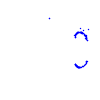
Particle: kaon